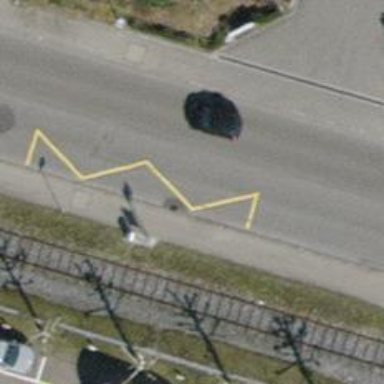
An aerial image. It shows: Bus stop with platform for public transport.